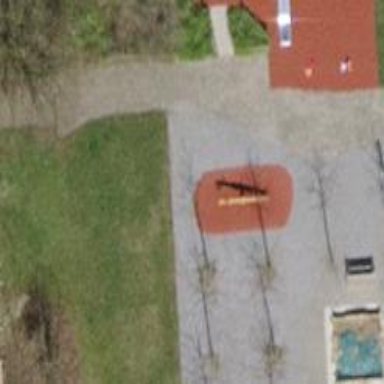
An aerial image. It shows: Seesaw in the playground.